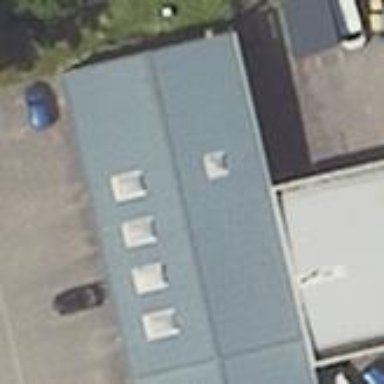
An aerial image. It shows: Car repair shop located in building.